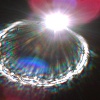
Label: sunburn